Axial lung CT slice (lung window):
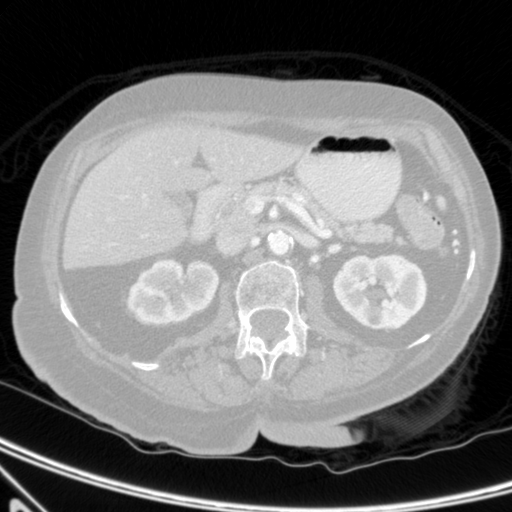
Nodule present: no